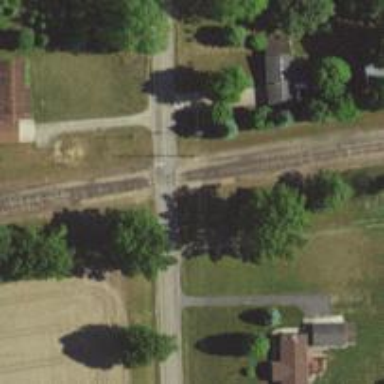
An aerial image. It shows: Level crossing along the railway.